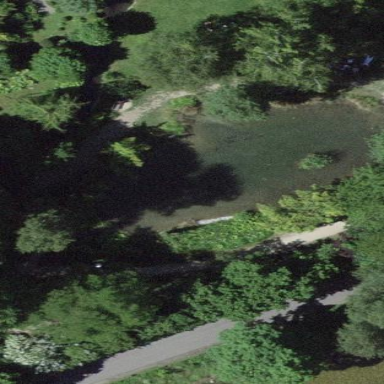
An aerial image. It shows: Peaceful pond surrounded by nature.